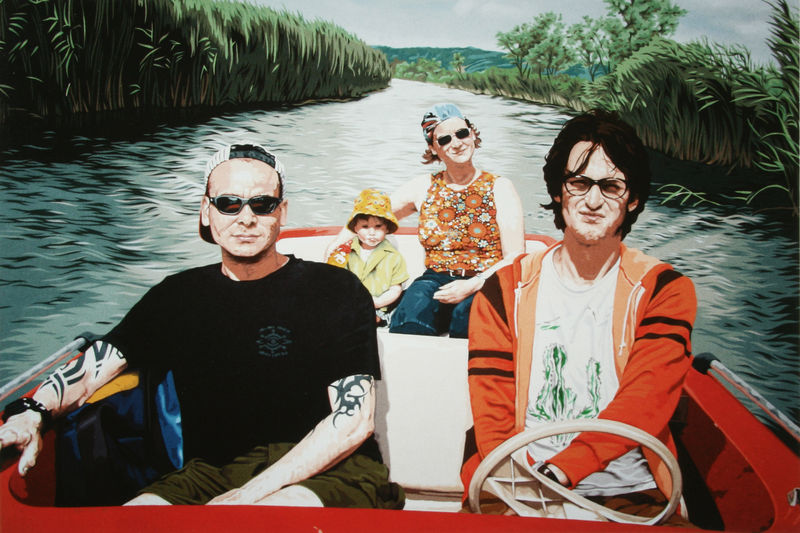
Titel: Neusiedlersee
Künstler: Georg Dienz
Standort: Kitzbühel
Institution: Zeitkunstgalerie
Schlagwörter: blau, himmel, mann, schatten, wasser, wolken, bäume, fluss, gelb, grün, landschaft, menschen, ufer, bunt, frau, hut, licht, männer, orange, schwarz, weiss, gras, rot, muster, bart, jacke, kappe, mütze, blicke, gruppenporträt, porträt, schilf, wind, büsche, sonne, haare, realismus, familie, kind, mutter, vater, locke, scheitel, boot, kahn, kinder, ruder, schiff, sommer, wellen, moderne, modern, ausflug, amerika, wogen, kopftuch, freizeit, jeans, sport, zeitgenössisch, uhr, junge, monumental, feinmalerei, braune haare, sonnenhut, foto, photographie, fotorealismus, urlaub, brille, kund, sonnenschein, hyperrealismus, freund, usa, käppi, kamerablick, fotographie, brillen, lenkrad, mäner, ärzte, bootsfahrt, punk, motorboot, photorealismus, kleines kind, sonnenhüte, sonnenbrille, tattoo, motor, t-shirt, popart, basecap, blaue tasche, geblümtes hemd, hohes gras, missgelaunter mann, monumetal, orangenes hemd, oranger pulli, prominenz, realistische malerei, shephard, sonnebrille, sonnenbrillen, sonntagsausflug, steuer, steuerrad, stürmischer tag, tatoo, tattoos